Milling tool wear sample.
Tool blade image: 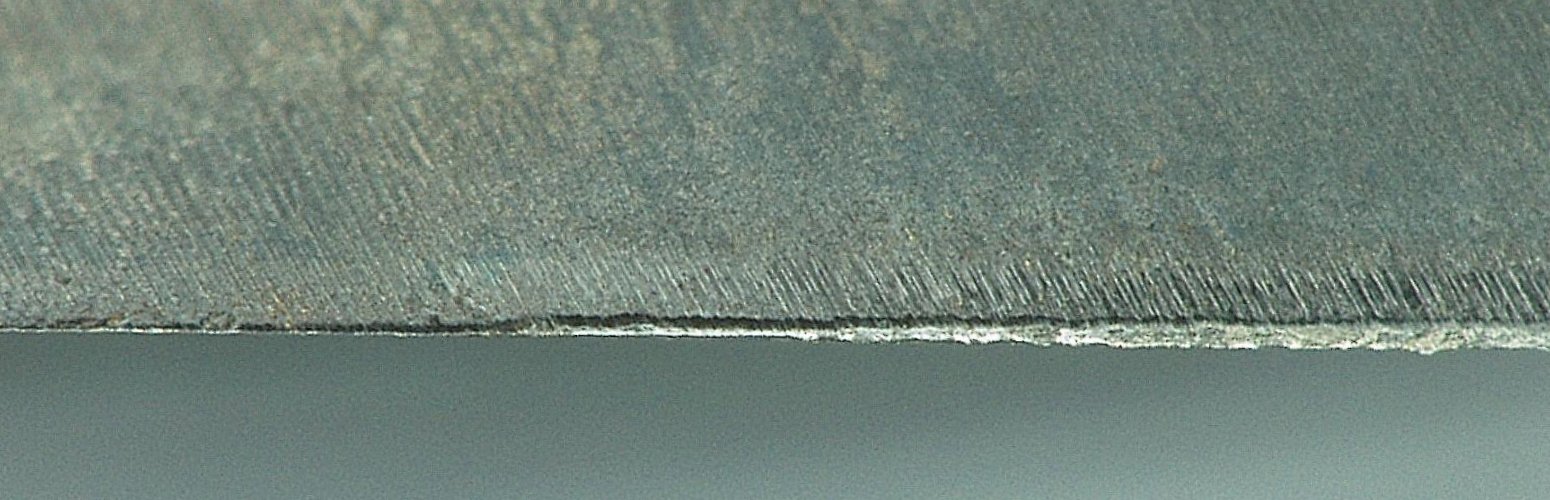
Chip image: 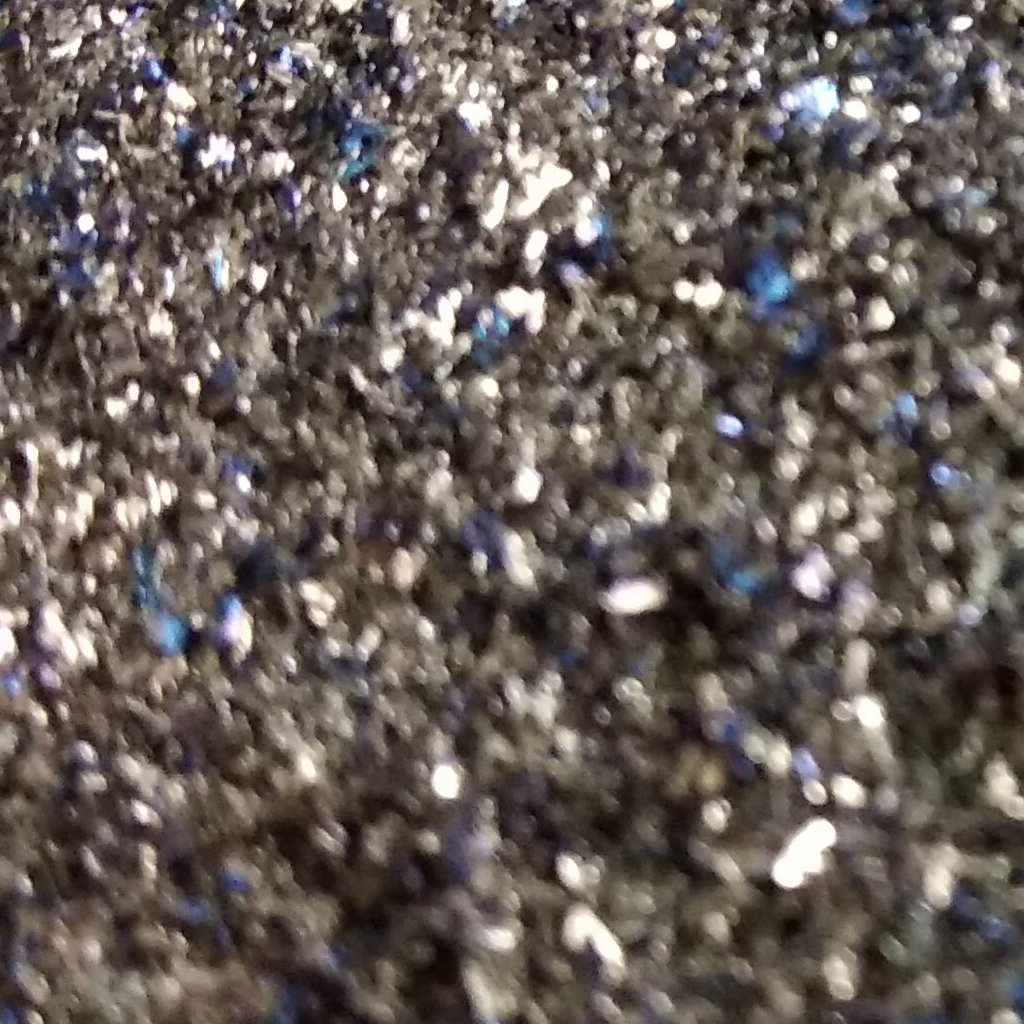
Workpiece image: 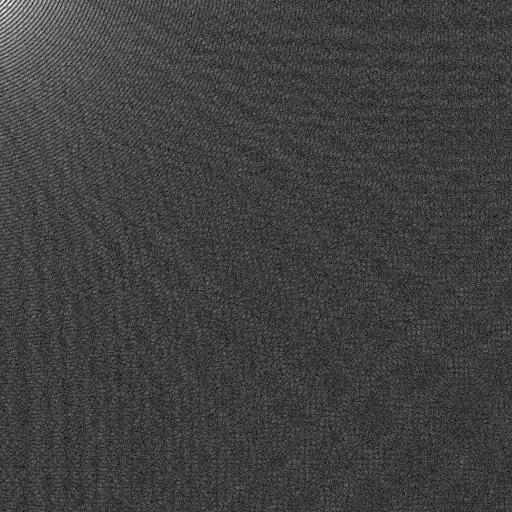
Tool wear state: used
Gaps: 4.35
Flank wear: 57.12
Overhang: 14.12
Force-signal Mel-spectrograms (X, Y, Z axes): 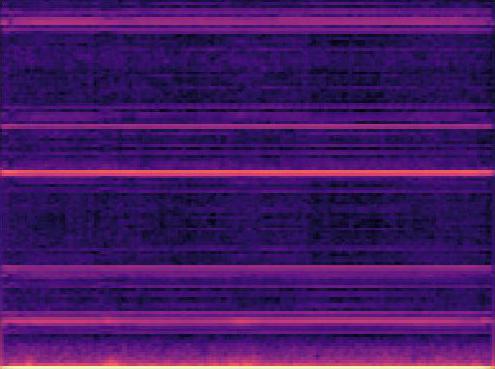 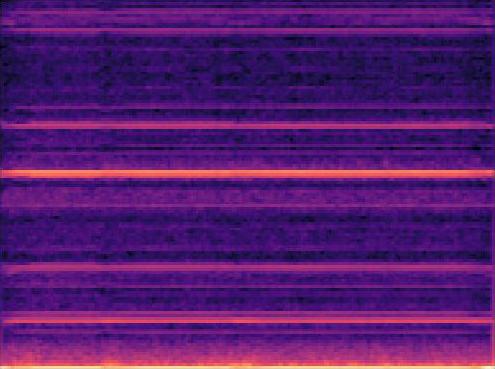 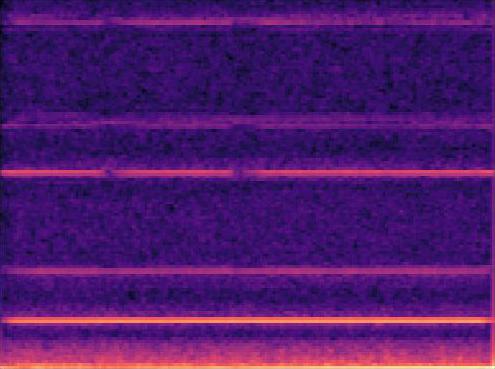
Force-signal scalograms (X, Y, Z axes): 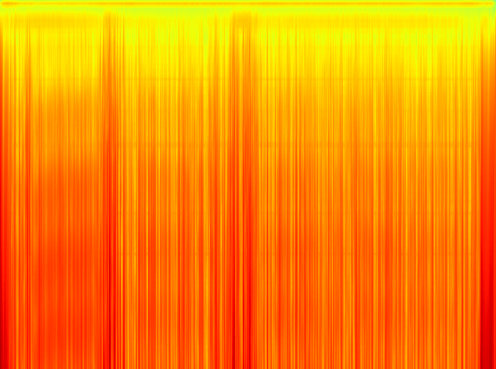 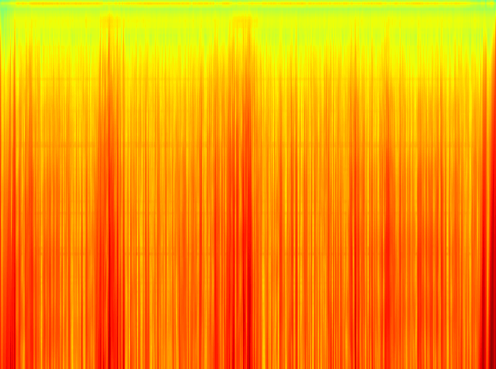 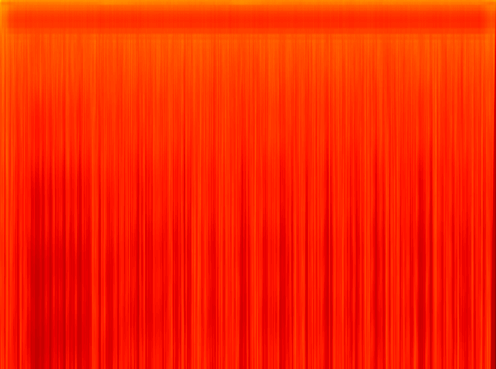
Force phase: initial_break_in_wear